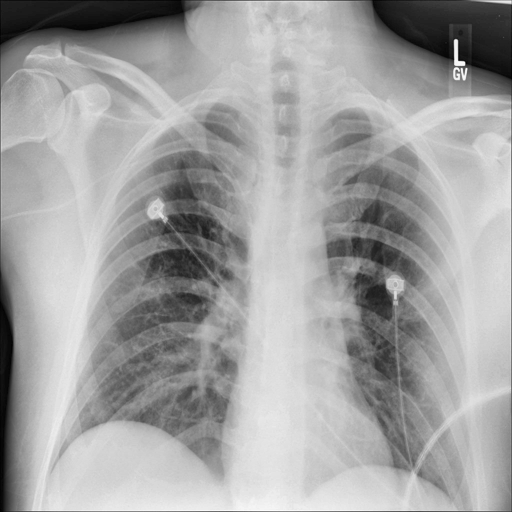
Finding: NORMAL